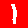
Digit: 1